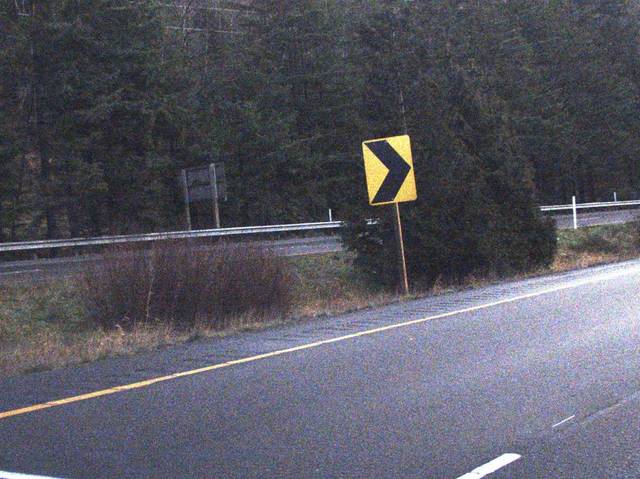
Region: United States
Coordinates: 48.686, -122.396